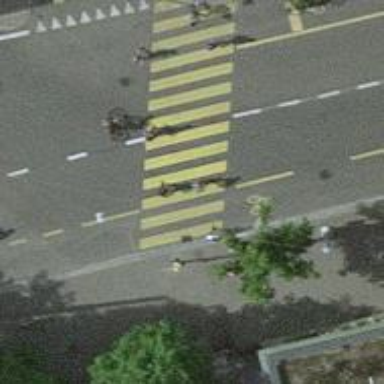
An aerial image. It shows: Crossing with traffic signals.